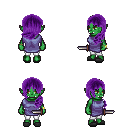
a pixel art fantasy rpg character, female body template, orc, green skin, chain tabard jacket, white pants, purple left-swept hairstyle, bracelets, gray slippers, dagger, four views (front, back, left, right), 2x2 character sprite sheet, small pixel art, hard edges, no anti-aliasing